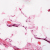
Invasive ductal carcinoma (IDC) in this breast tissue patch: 0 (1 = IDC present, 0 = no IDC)